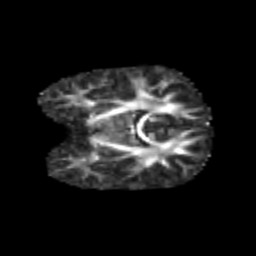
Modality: FA
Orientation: coronal
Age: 5
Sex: female
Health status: healthy